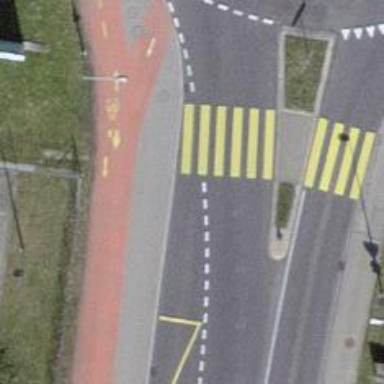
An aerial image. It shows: Kerb serving as barrier.